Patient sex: F
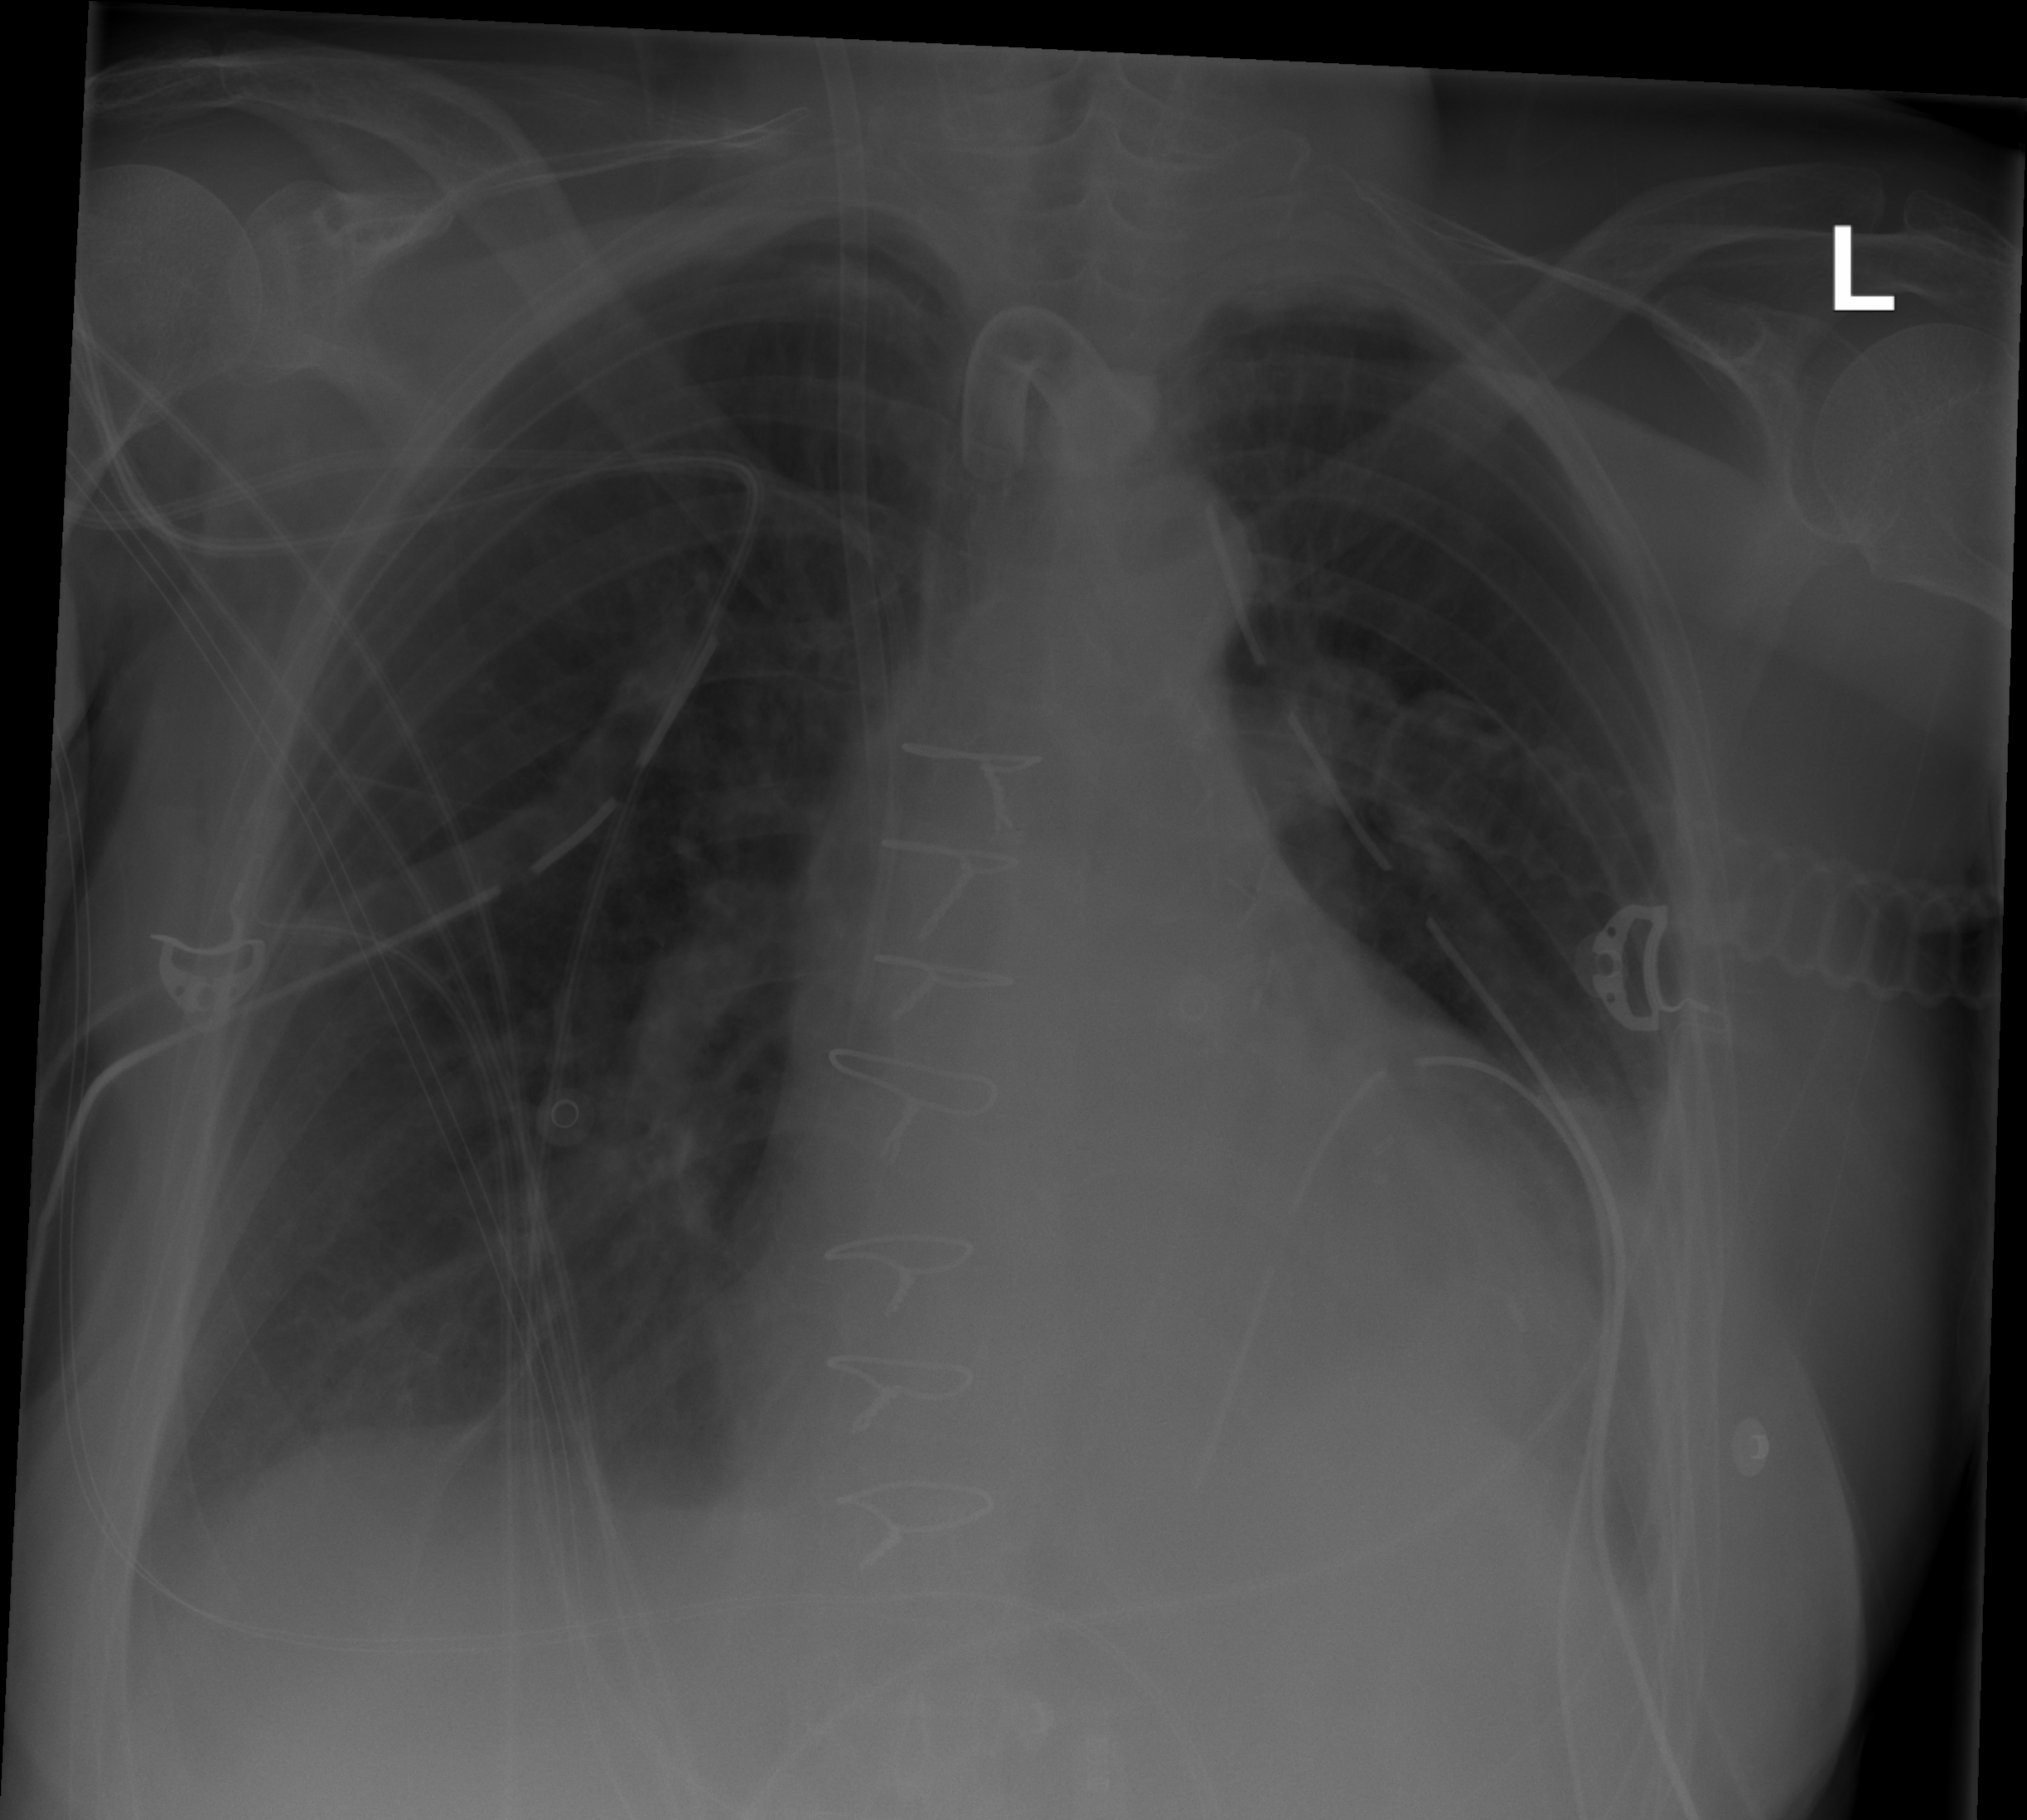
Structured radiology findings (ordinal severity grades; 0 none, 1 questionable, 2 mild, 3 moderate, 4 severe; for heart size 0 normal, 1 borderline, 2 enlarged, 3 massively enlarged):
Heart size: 3
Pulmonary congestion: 0
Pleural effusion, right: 1
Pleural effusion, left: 2
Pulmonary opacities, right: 0
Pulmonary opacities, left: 0
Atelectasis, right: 2
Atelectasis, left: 2